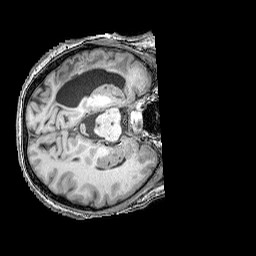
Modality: T1w
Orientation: axial
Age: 58
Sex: female
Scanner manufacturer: siemens
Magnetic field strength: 3 T
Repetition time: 2.25 s
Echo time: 0.00411 s